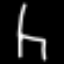
Label: chair